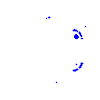
Particle: electron